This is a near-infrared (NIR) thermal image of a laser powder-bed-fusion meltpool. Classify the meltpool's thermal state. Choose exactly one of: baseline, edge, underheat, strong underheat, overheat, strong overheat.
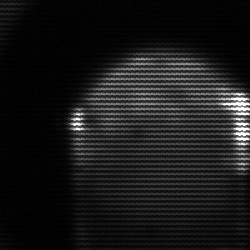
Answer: edge